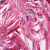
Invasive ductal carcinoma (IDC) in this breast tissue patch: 0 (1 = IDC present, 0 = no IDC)